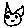
Label: cat